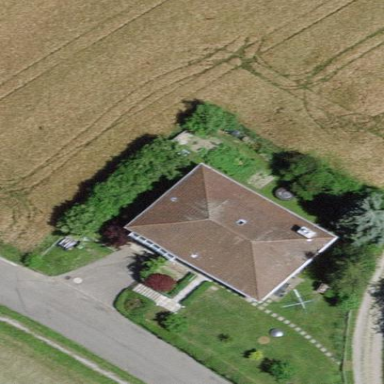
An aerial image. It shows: Simple and straightforward house.